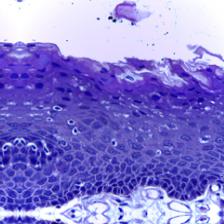
Diagnosis: Normal